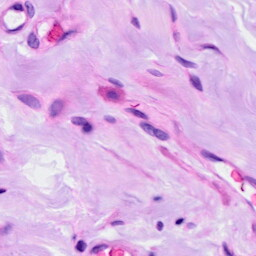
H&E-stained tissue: Ovarian